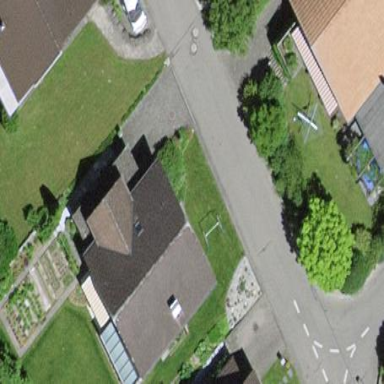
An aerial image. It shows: Residential building.